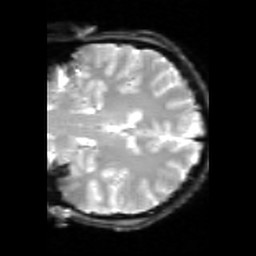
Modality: inplaneT2
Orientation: coronal
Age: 30
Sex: female